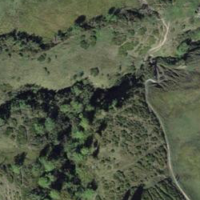
EUNIS habitat code: 23
Species observed at this site:
Pseudochorthippus parallelus
Omocestus viridulus
Euthystira brachyptera